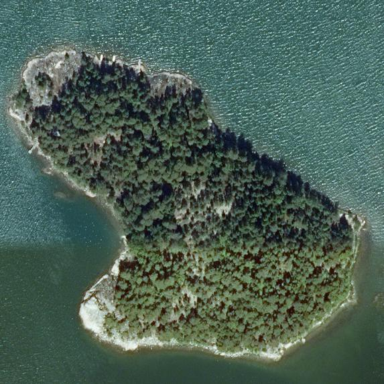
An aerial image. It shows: Island with natural coastline.